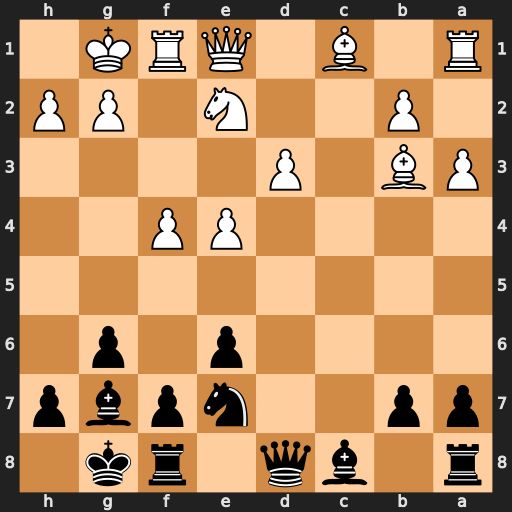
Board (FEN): r1bq1rk1/pp2npbp/4p1p1/8/4PP2/PB1P4/1P2N1PP/R1B1QRK1
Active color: b
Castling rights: -
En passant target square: -
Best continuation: Qb6+ Qf2 Qxb3